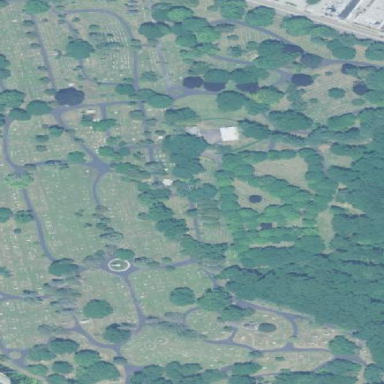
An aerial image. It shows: Graveyard area designated as cemetery.